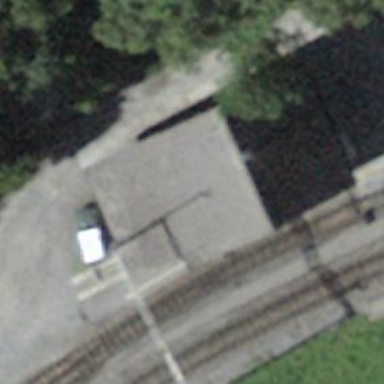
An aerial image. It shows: Train station building with gabled roof oriented across the structure.